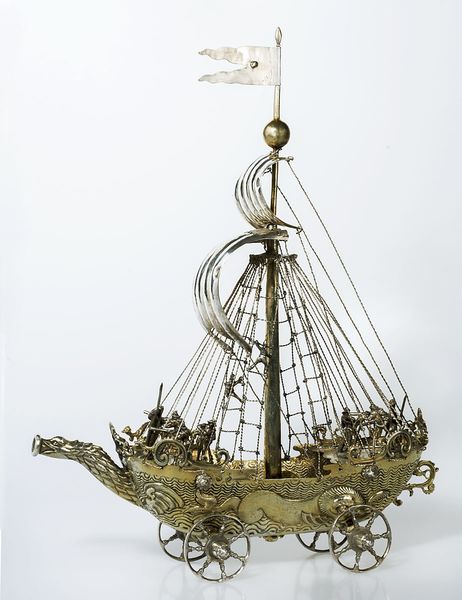
Titel: Trinkschiff auf Rädern
Künstler: Georg Müllner
Standort: Hamburg
Institution: Museum für Kunst und Gewerbe Hamburg
Schlagwörter: silber, schiffe, vergoldet, kunstgewerbe, guss, kunsthandwerk, punziert, ziseliert, gegossen, getrieben, passagiere, gepunzt, bildwerk, automat, schiffsbesatzung, teilvergoldet, erkammern, raritätenkammern, kuriositätenkammern, trinkspielautomat, tischautomat